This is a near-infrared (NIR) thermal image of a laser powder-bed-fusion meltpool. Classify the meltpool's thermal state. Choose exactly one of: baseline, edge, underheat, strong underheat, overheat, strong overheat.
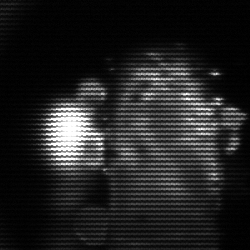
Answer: strong underheat